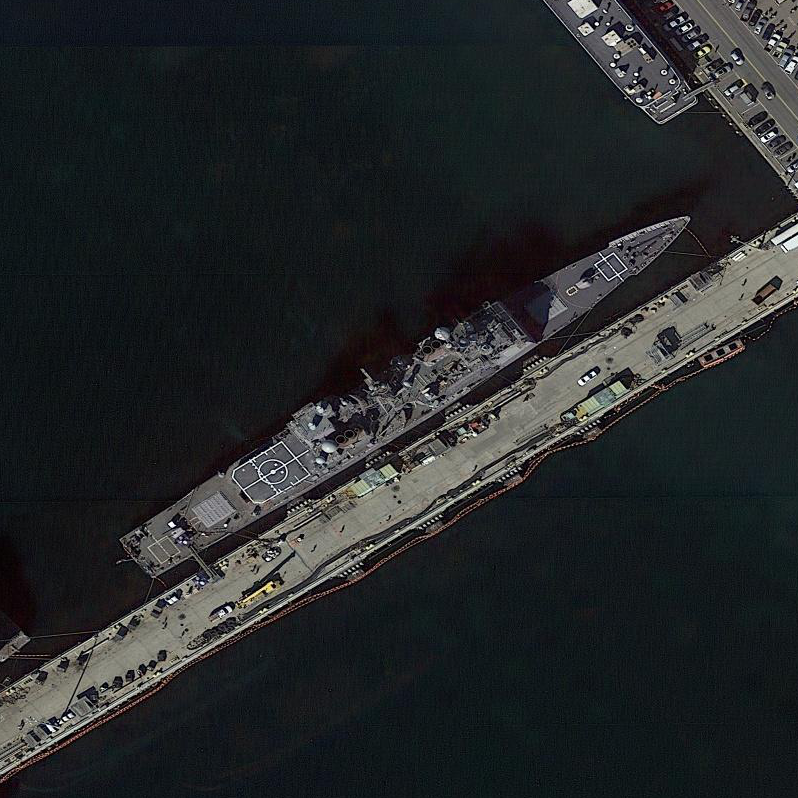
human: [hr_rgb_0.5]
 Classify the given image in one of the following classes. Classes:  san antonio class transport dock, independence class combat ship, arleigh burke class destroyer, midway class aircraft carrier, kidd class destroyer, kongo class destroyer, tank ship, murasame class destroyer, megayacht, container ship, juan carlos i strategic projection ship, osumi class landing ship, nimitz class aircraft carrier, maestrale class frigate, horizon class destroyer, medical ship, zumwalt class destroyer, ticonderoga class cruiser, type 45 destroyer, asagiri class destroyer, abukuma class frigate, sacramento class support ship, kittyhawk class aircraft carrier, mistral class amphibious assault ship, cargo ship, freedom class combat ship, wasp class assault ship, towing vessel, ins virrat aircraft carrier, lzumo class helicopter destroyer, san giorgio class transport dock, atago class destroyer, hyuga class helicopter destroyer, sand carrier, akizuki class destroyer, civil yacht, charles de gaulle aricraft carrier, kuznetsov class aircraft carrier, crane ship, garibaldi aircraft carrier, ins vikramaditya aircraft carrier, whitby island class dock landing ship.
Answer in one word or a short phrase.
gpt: Ticonderoga class cruiser